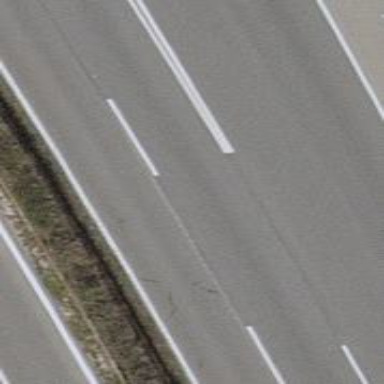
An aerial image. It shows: Motorway junction.